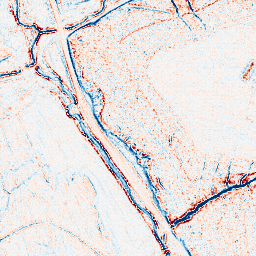
Category: edge_preserving
Decomposition family: anisotropic_diffusion
Decomposition parameters: iterations: 5
kappa: 50
gamma: 0.15
Upsampling method: sinc_blackman
Upsampling parameters: scale: 4
kernel_size: 8
Upsampling scale: 4